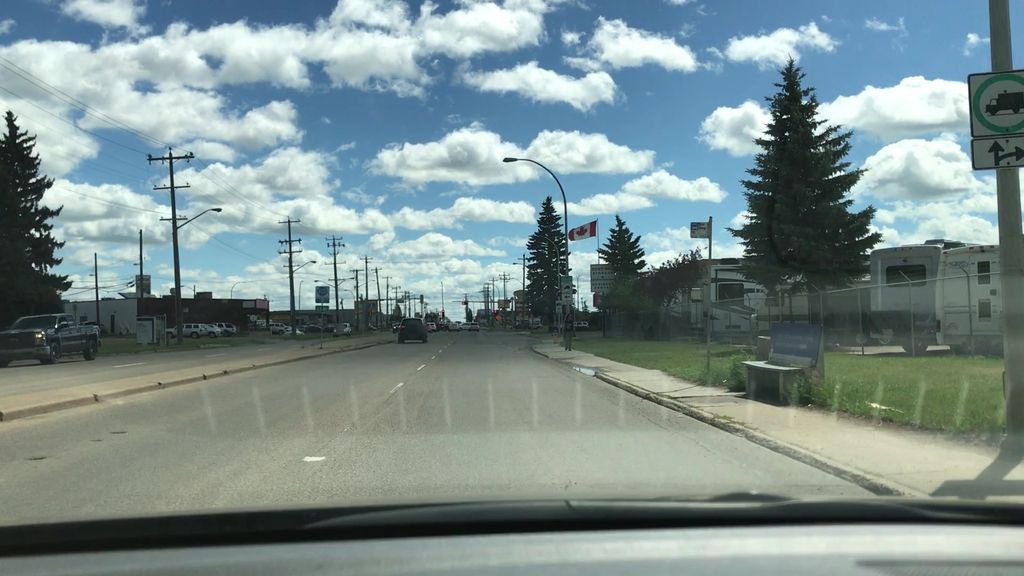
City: edmonton